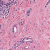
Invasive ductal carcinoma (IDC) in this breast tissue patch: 1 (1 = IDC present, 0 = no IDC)